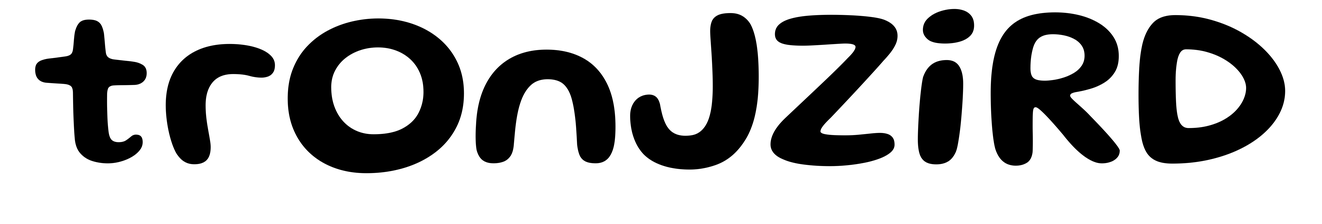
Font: Gluten_Medium